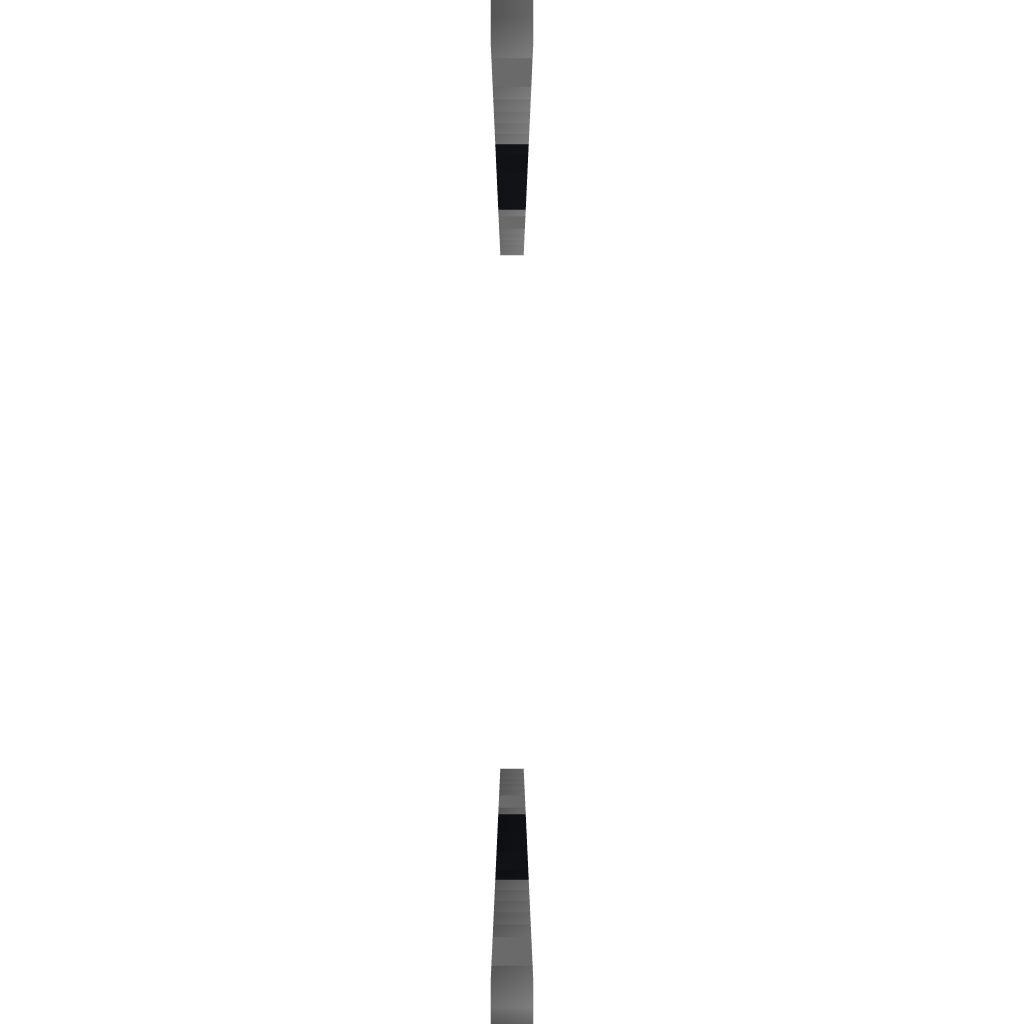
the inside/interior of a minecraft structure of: Boo (Ghost)